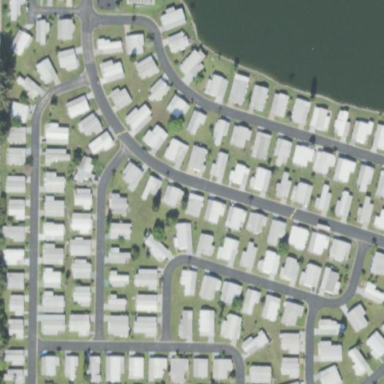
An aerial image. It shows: Residential area known as trailer park.